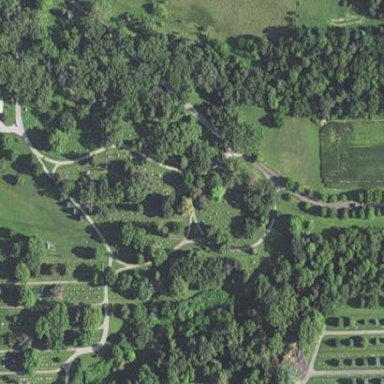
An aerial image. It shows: Cemetery.